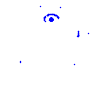
Particle: pion